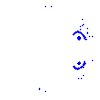
Particle: pion